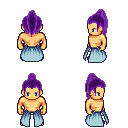
a pixel art fantasy rpg character, male body template, human, tanned skin, overskirt, white pants, purple long topknot hairstyle, four views (front, back, left, right), 2x2 character sprite sheet, small pixel art, hard edges, no anti-aliasing